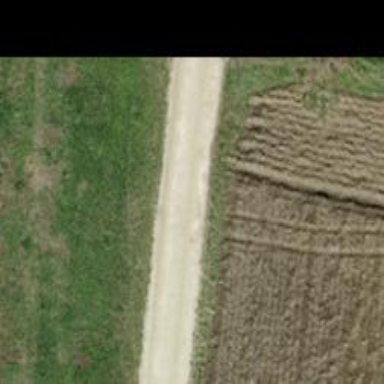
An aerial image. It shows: Gravel track with agricultural purpose. The track has grade2 tracktype.